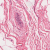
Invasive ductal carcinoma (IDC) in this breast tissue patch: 0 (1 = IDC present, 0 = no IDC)